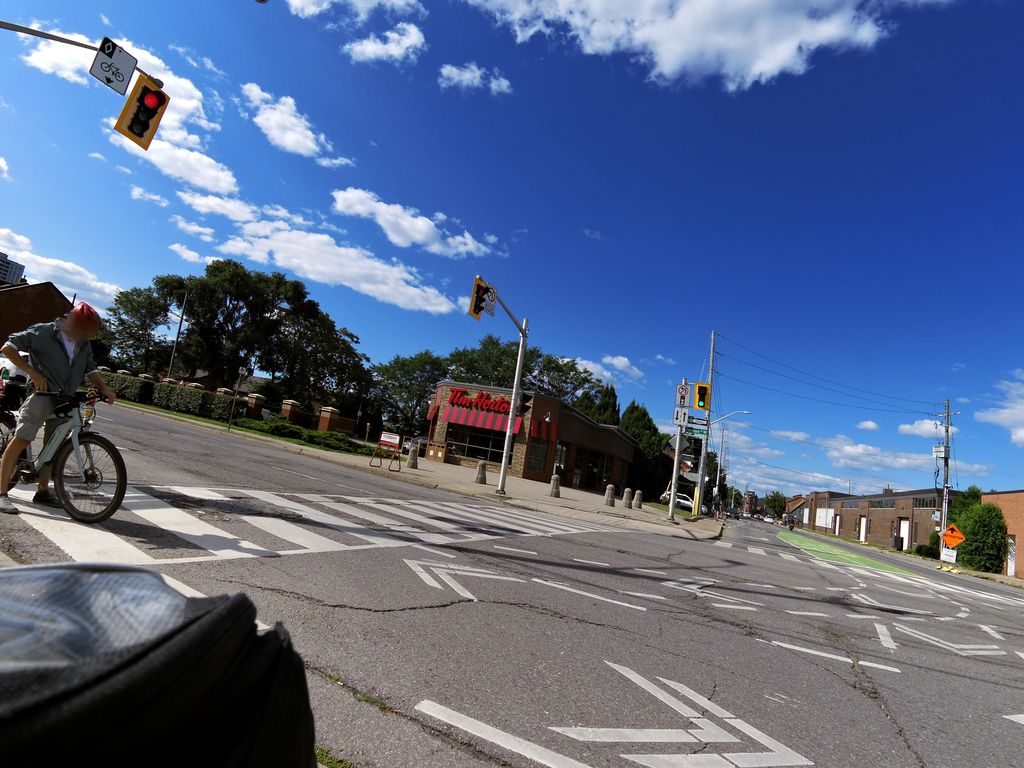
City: hamilton